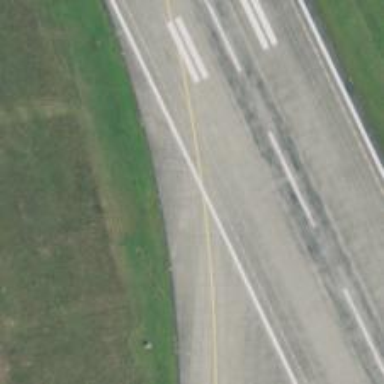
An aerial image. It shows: View of taxiway at the airport.